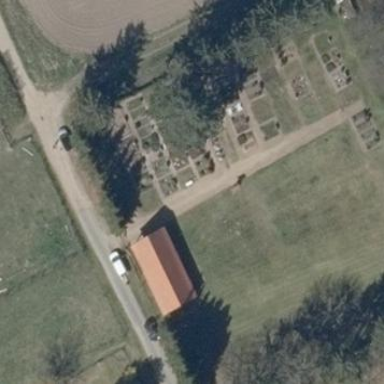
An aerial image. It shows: Grave yard.